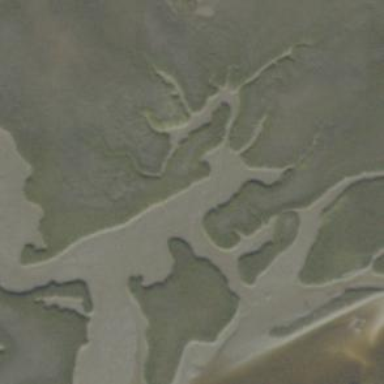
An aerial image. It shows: Saltmarsh wetland area.